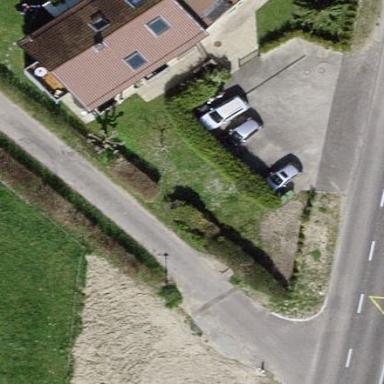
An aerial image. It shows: Street side parking area.